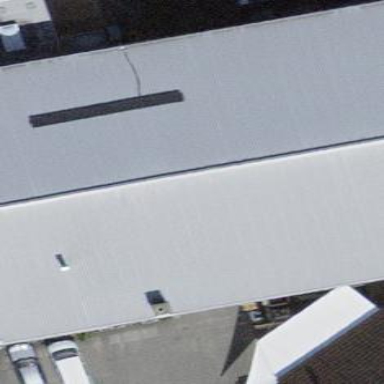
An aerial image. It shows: Hangar.